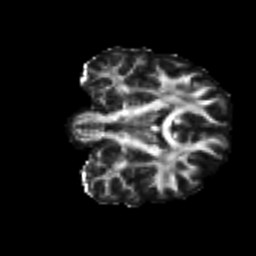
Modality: FA
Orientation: coronal
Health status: ill
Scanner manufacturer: siemens
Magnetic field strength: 3 T
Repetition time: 6.7 s
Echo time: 0.1 s